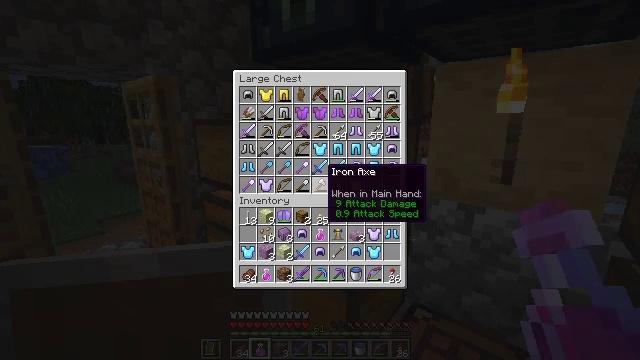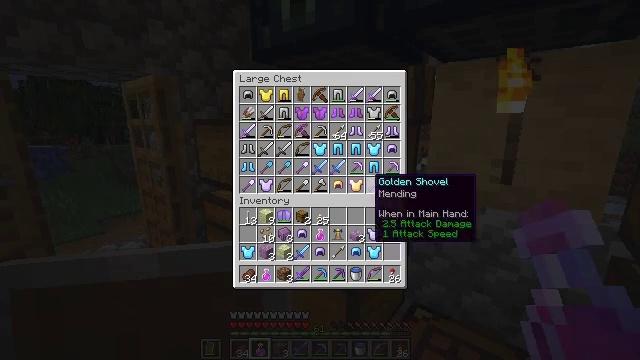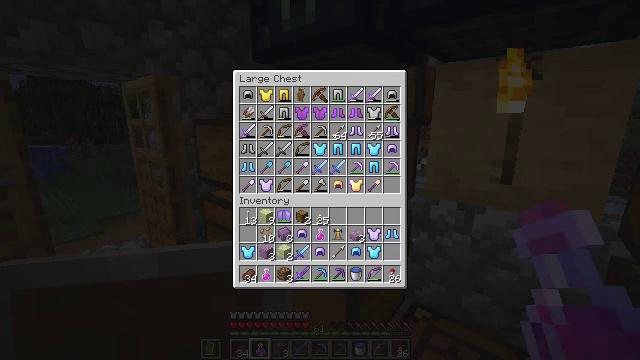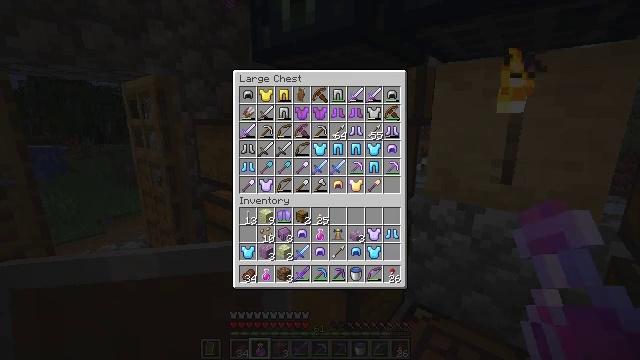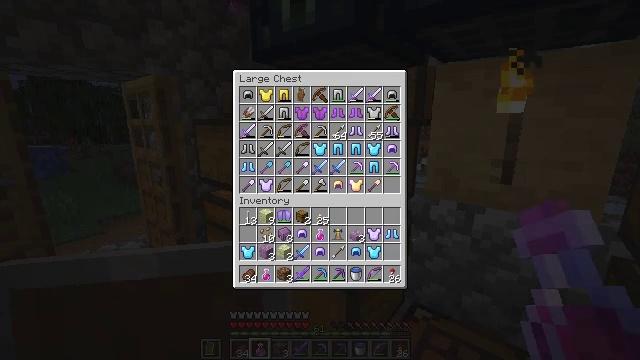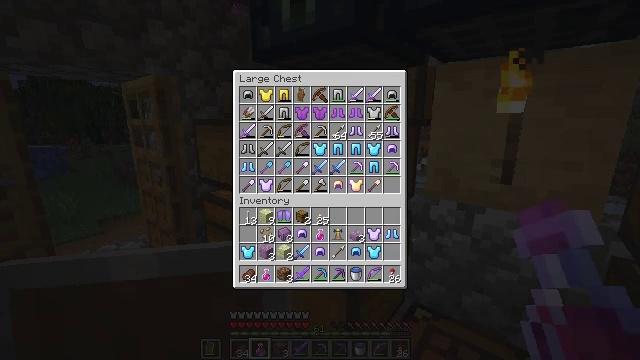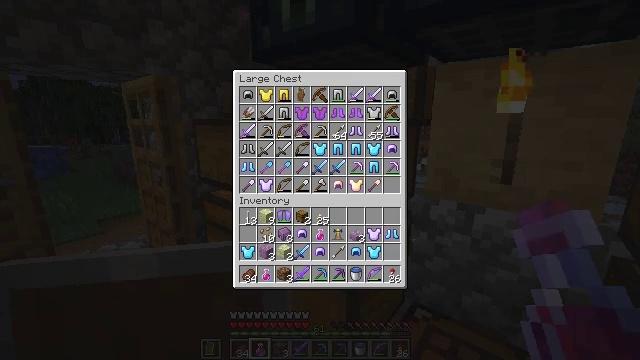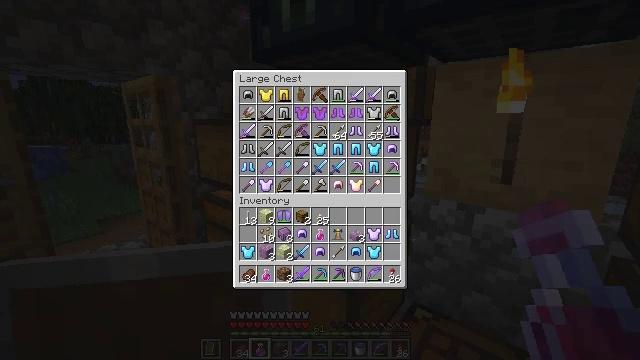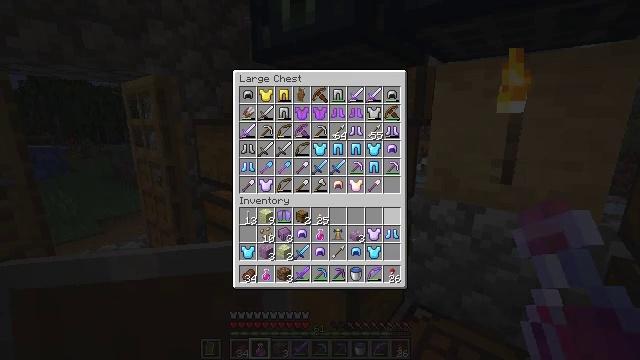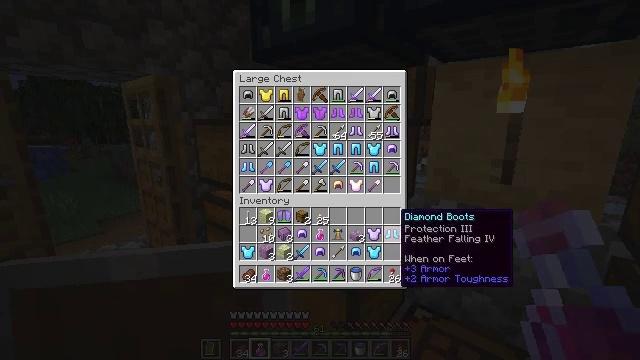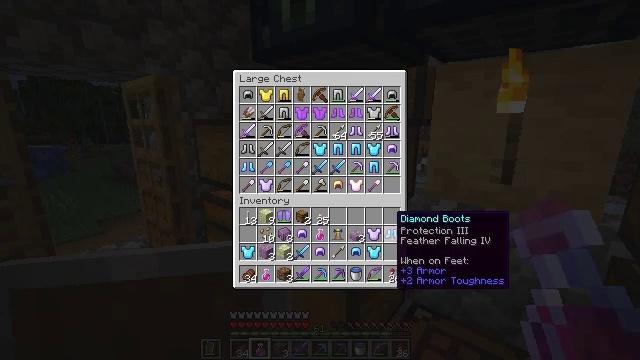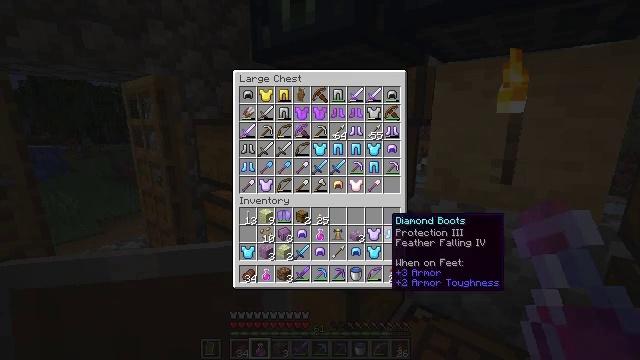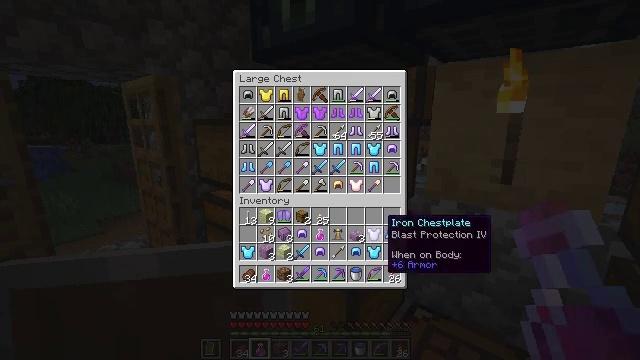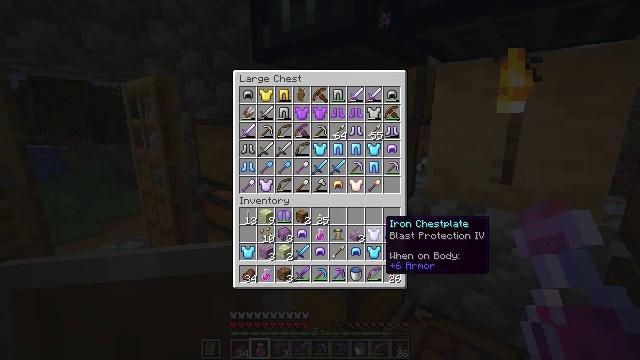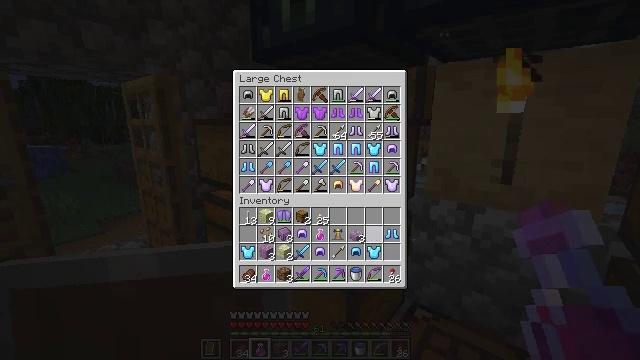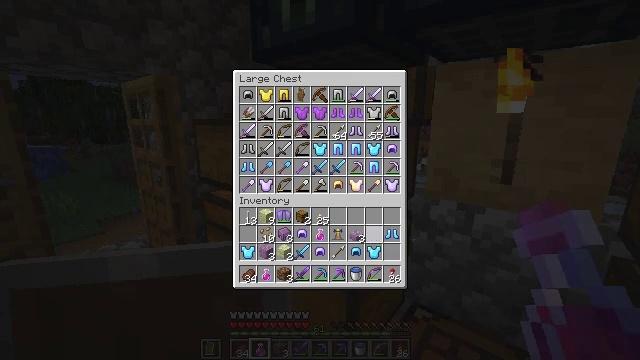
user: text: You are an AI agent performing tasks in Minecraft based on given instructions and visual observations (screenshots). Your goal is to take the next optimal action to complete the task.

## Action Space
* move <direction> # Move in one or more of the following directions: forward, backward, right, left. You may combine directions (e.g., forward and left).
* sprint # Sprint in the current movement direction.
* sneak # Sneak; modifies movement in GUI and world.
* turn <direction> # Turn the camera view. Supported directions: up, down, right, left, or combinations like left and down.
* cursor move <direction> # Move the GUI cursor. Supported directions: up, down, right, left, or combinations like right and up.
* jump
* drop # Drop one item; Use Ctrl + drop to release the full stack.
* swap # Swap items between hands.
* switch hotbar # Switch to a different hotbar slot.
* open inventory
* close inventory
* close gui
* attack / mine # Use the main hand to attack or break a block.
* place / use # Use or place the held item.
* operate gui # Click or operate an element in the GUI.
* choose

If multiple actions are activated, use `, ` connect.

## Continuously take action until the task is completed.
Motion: motion action
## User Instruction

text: Gather the shulker box for storage.
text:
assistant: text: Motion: sneak, turn right and down
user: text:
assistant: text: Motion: sneak, turn right and down
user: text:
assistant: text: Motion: sneak, turn right
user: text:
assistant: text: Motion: sneak
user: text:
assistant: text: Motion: sneak
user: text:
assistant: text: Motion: sneak
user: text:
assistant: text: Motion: sneak, turn left
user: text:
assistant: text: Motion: sneak, turn left
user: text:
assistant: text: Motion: sneak
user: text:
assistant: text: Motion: sneak
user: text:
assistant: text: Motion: sneak
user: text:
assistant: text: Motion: sneak
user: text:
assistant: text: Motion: sneak
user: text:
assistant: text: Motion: sneak, use / place
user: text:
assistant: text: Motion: sneak, use / place
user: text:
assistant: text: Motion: sneak, turn down
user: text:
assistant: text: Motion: sneak
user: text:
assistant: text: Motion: sneak, use / place
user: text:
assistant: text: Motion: sneak, use / place
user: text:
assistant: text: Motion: sneak, turn up
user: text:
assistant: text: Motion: sneak, turn up
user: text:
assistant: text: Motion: sneak
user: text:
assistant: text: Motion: sneak, use / place
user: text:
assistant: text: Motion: sneak, use / place
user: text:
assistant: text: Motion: sneak, use / place
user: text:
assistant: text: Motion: sneak
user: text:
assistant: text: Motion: sneak
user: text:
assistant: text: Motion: sneak
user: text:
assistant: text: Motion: no_op
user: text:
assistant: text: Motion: no_op